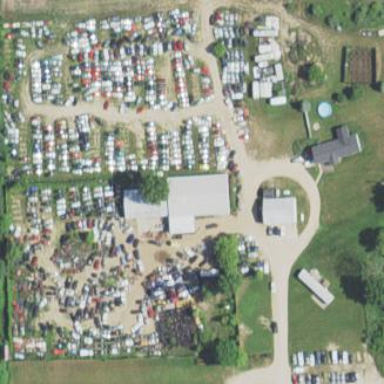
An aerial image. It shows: Industrial area designated as auto wrecker yard.